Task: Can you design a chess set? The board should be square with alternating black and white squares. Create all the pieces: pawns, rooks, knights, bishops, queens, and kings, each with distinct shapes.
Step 2397:
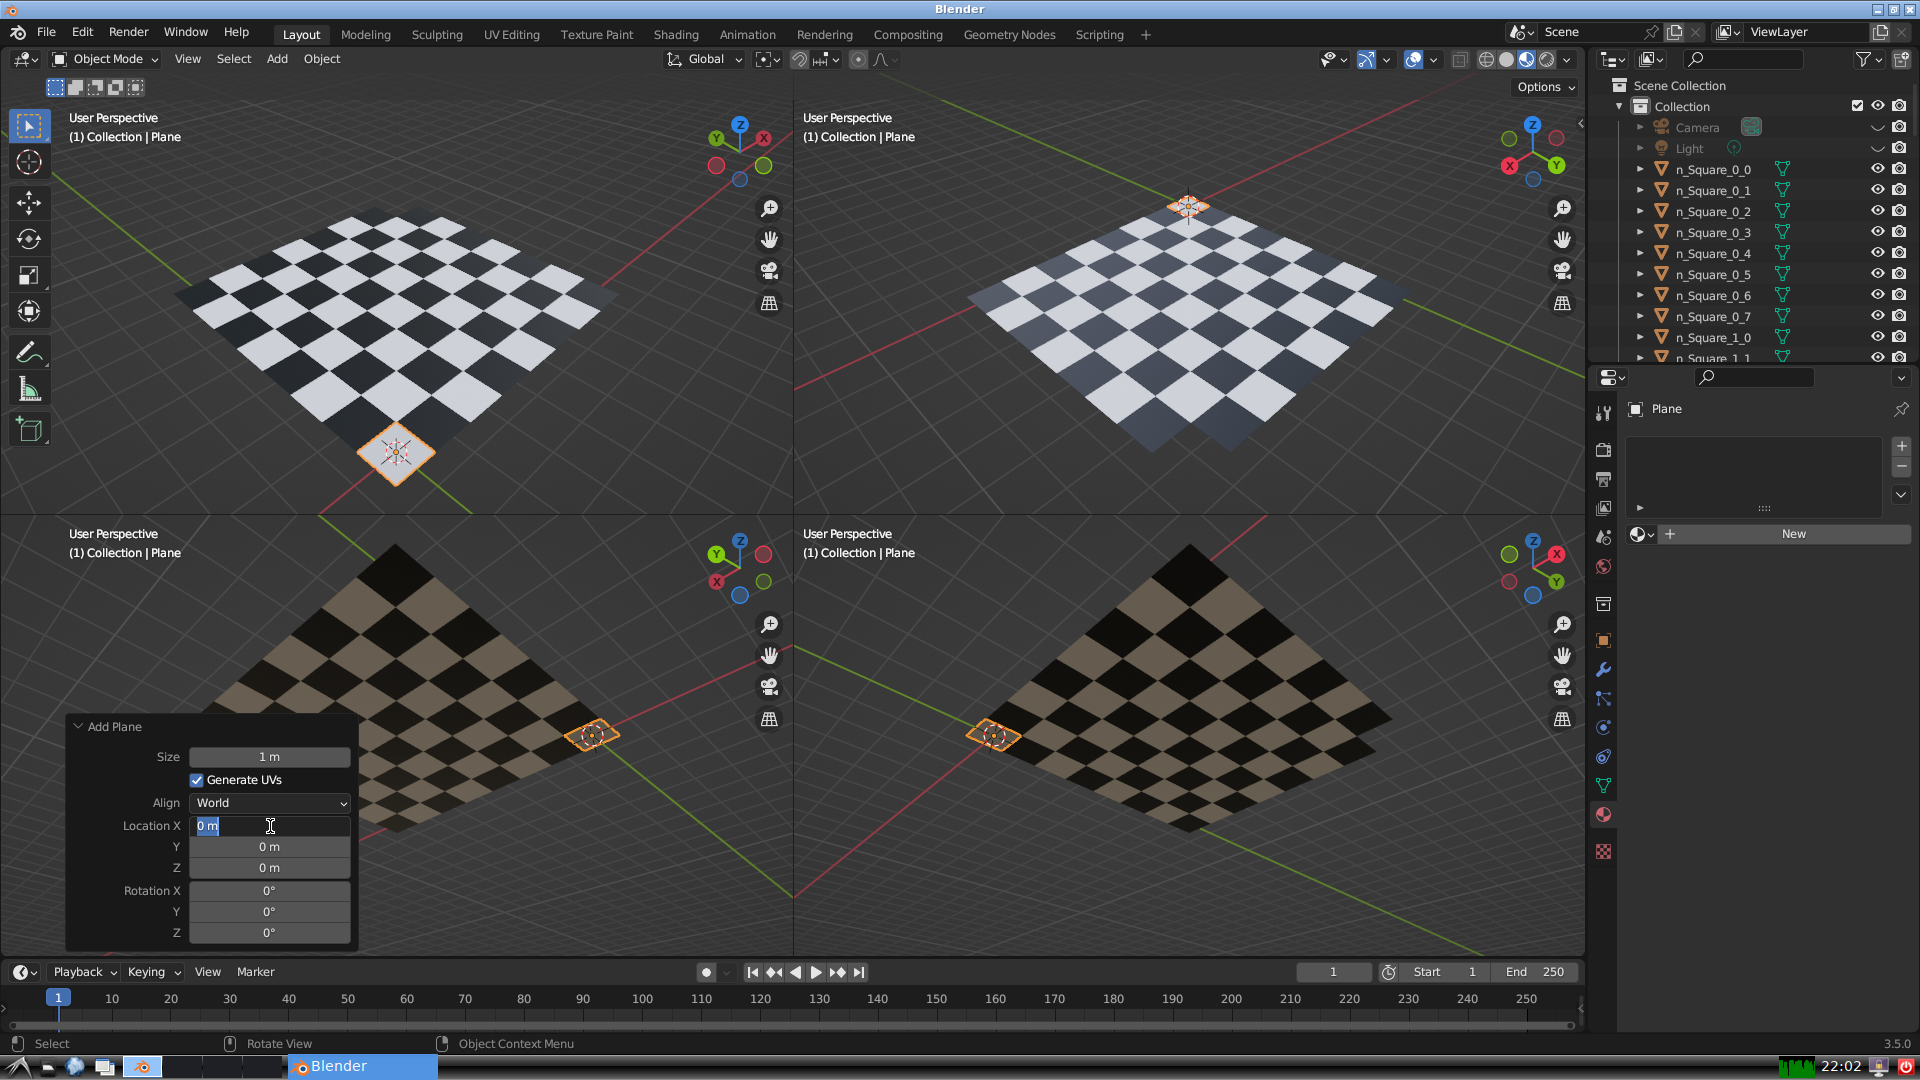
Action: input_text: 7.0